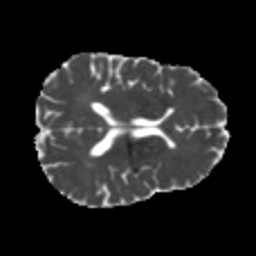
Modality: MD
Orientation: axial
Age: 26
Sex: male
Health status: healthy
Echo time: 0.074 s